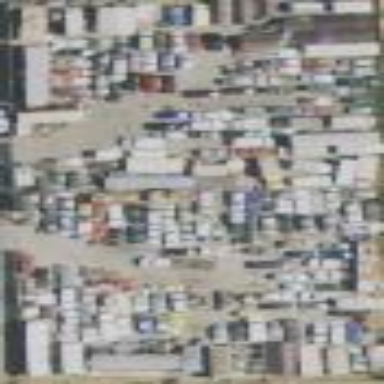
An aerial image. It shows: Building that serves as storage rental shop.